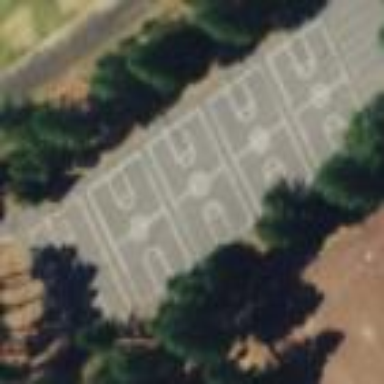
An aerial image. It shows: Basketball court on leisure land pitch.